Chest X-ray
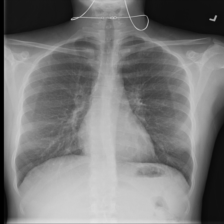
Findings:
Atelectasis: negative
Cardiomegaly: negative
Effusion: negative
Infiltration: positive
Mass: negative
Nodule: negative
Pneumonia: negative
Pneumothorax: negative
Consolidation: negative
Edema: negative
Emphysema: negative
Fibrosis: negative
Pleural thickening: negative
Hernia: negative